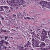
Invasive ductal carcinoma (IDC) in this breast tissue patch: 1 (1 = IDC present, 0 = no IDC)